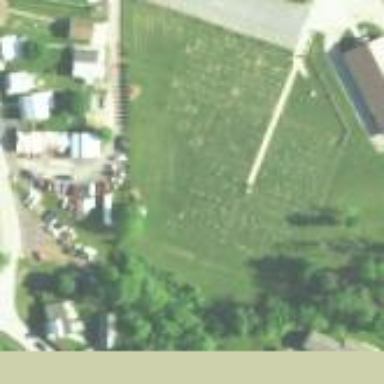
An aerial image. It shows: Cemetery.